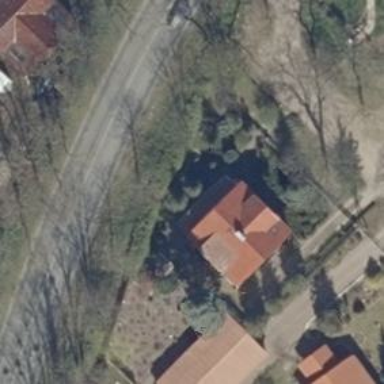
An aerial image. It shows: Gabled roofed house.